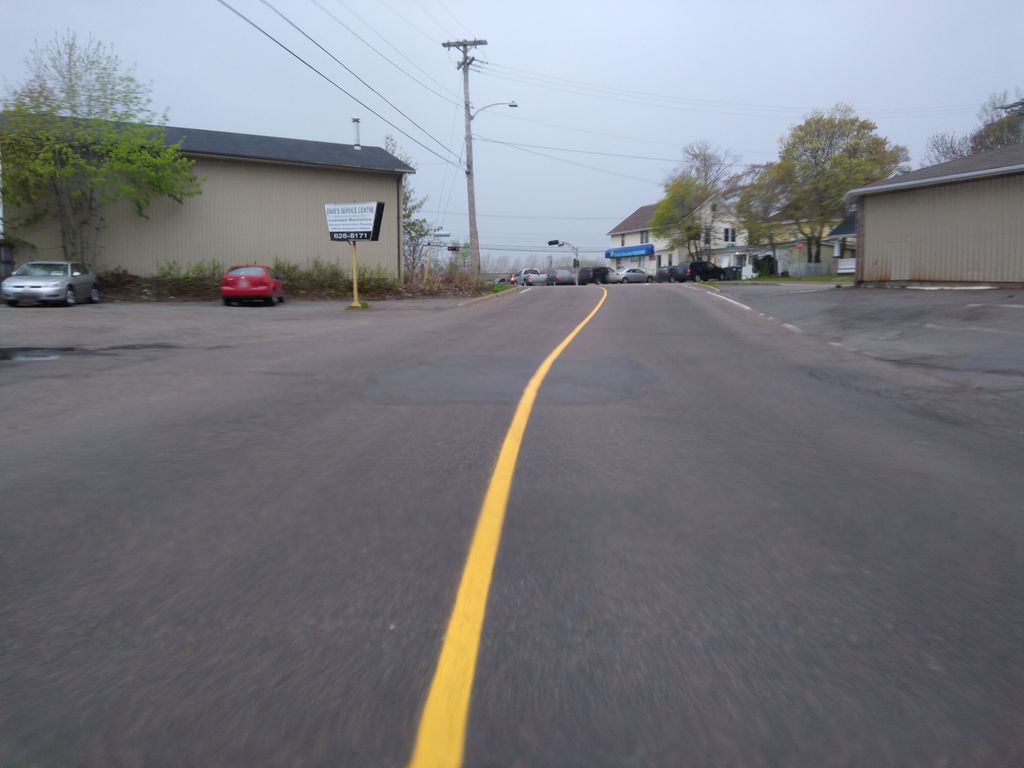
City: charlottetown